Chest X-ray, AP view. Patient: 42 years old, sex M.
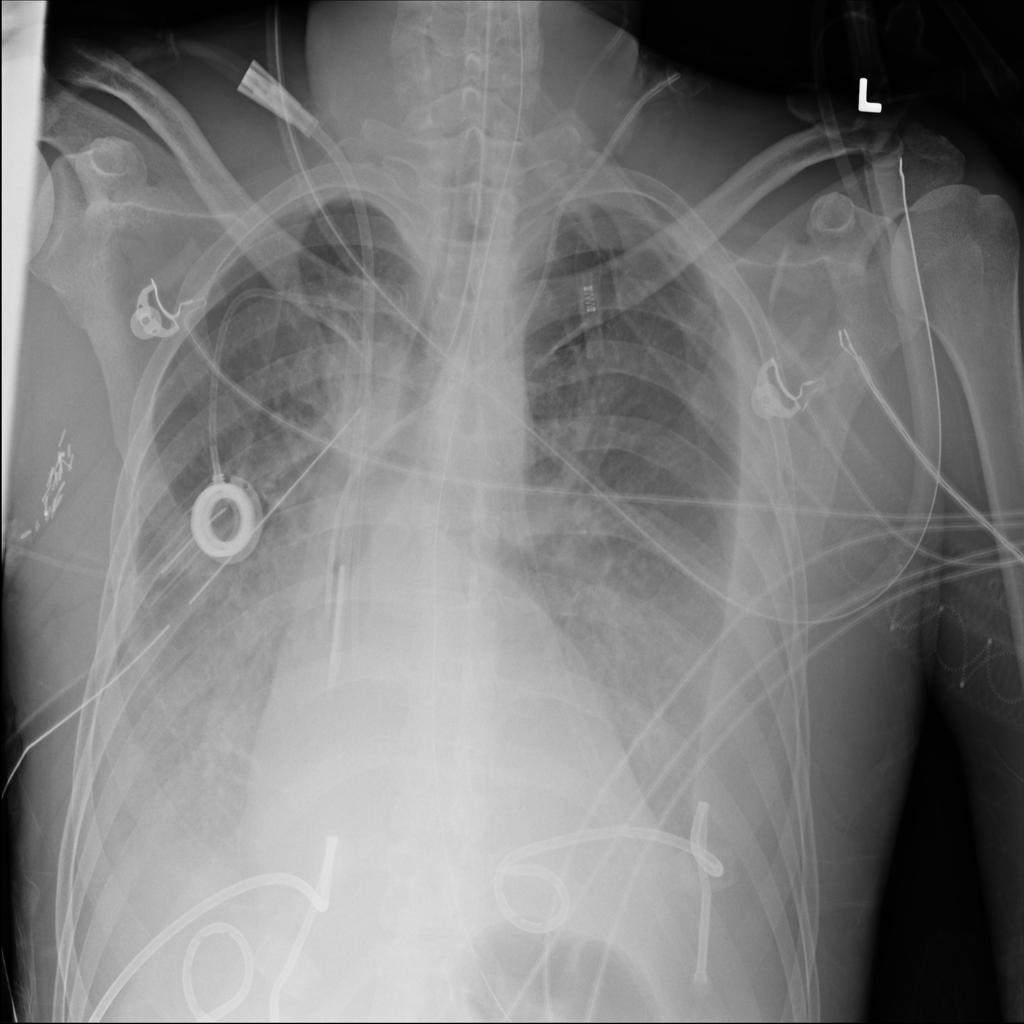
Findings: Consolidation